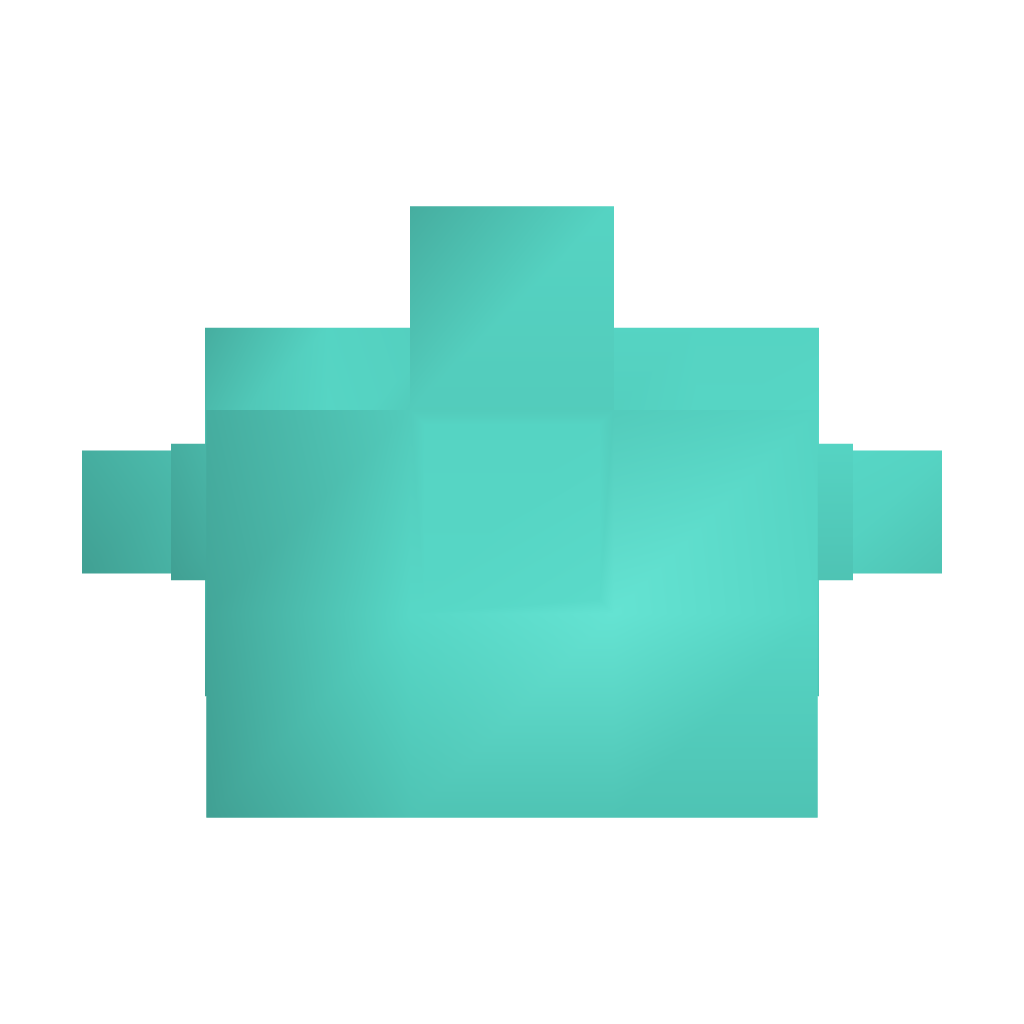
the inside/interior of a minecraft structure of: DiamondOre Generator